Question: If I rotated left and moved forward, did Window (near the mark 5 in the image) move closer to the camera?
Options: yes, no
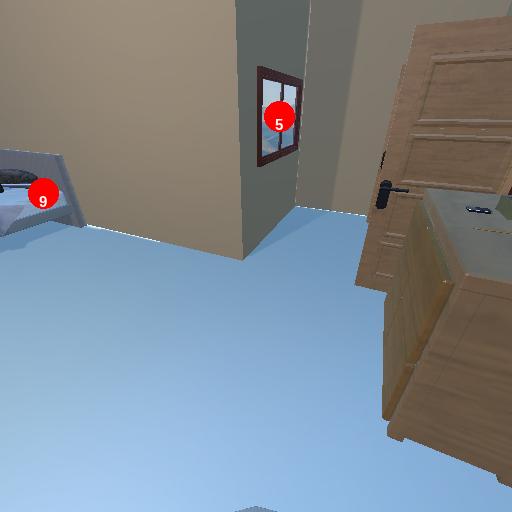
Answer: yes